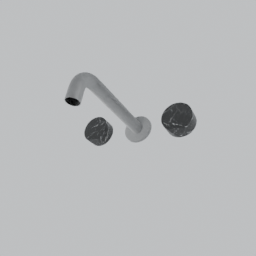
Label: appliances